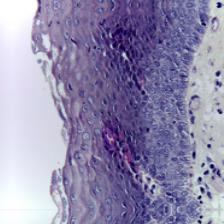
Diagnosis: Normal